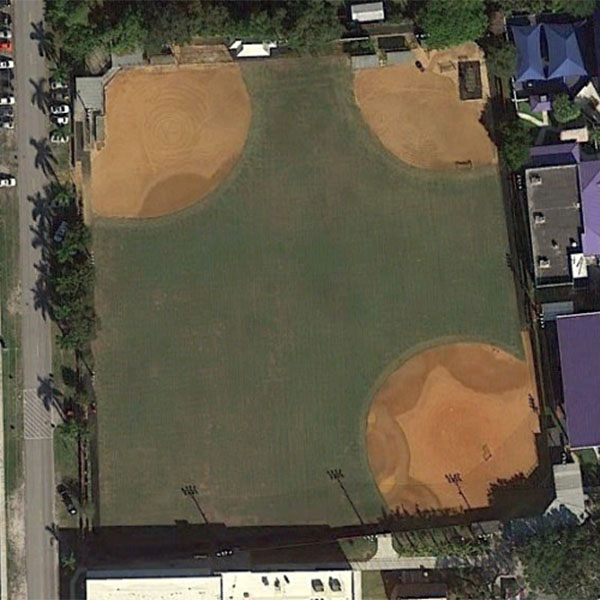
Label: BaseballField